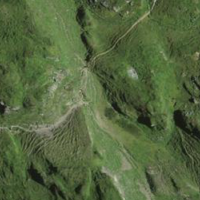
EUNIS habitat code: 26
Species observed at this site:
Eriophorum angustifolium